Question: I am using a feed aggregating website. Sometimes I get post such as this:
<URL>
Where the code-text overflows the text-box of the post. Here is a screen shot:

Is there a way to make sure in the css of the site that this overflow does not happen?
Thanks.
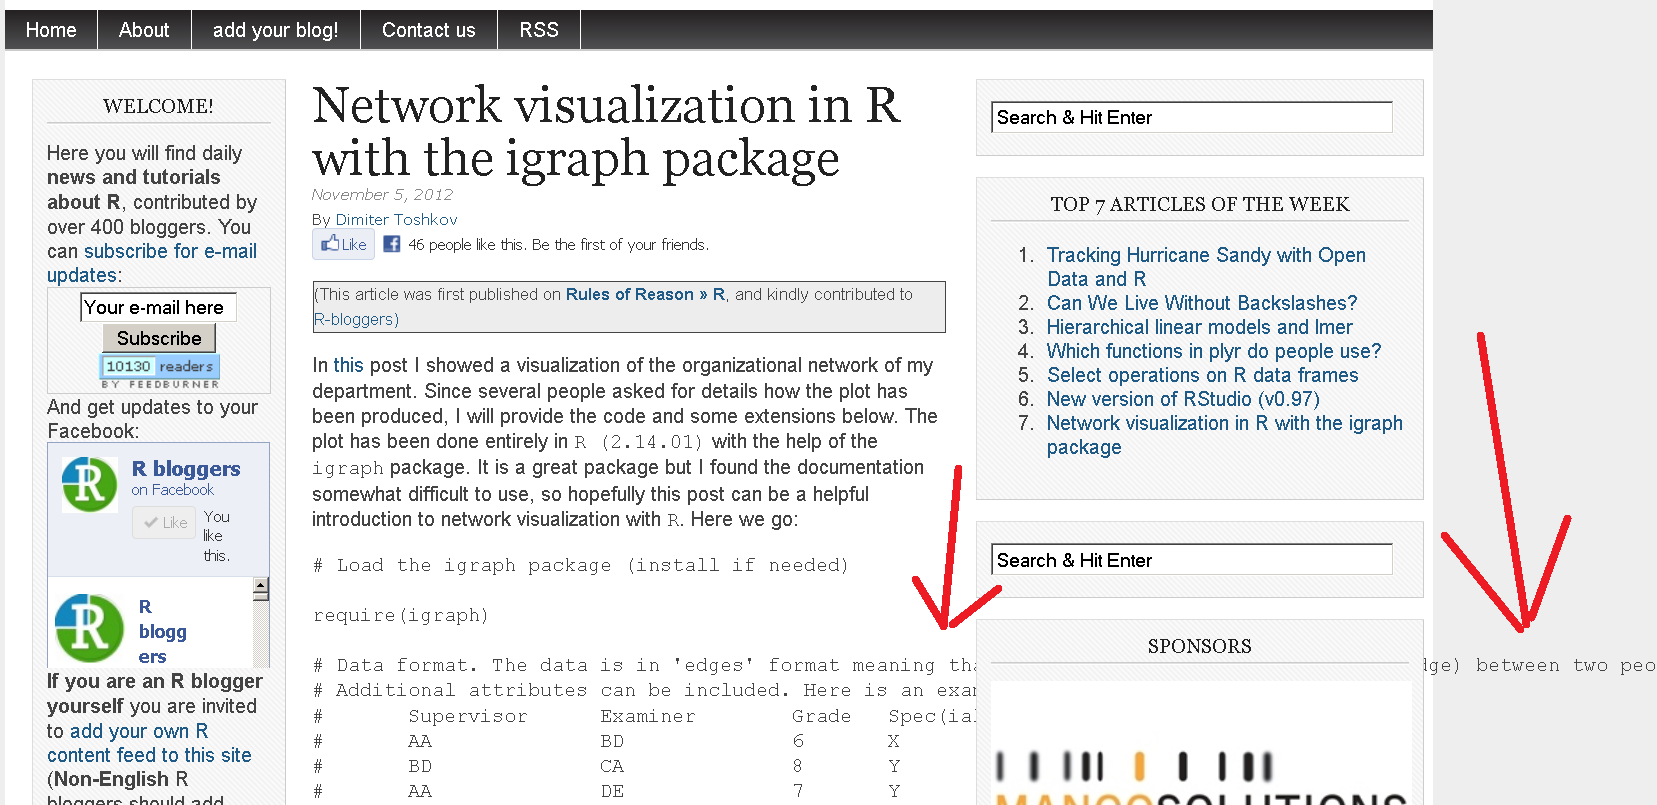
Answer: HI now used to this your 'pre' tag 'white-space: pre-wrap;'
as like this
'''
pre {
white-space: pre-wrap; /* CSS3 */
white-space: -moz-pre-wrap; /* Firefox */
white-space: -pre-wrap; /* Opera <7 */
white-space: -o-pre-wrap; /* Opera 7 */
word-wrap: break-word; /* IE */
}
'''
<URL>